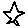
Label: star